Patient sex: M
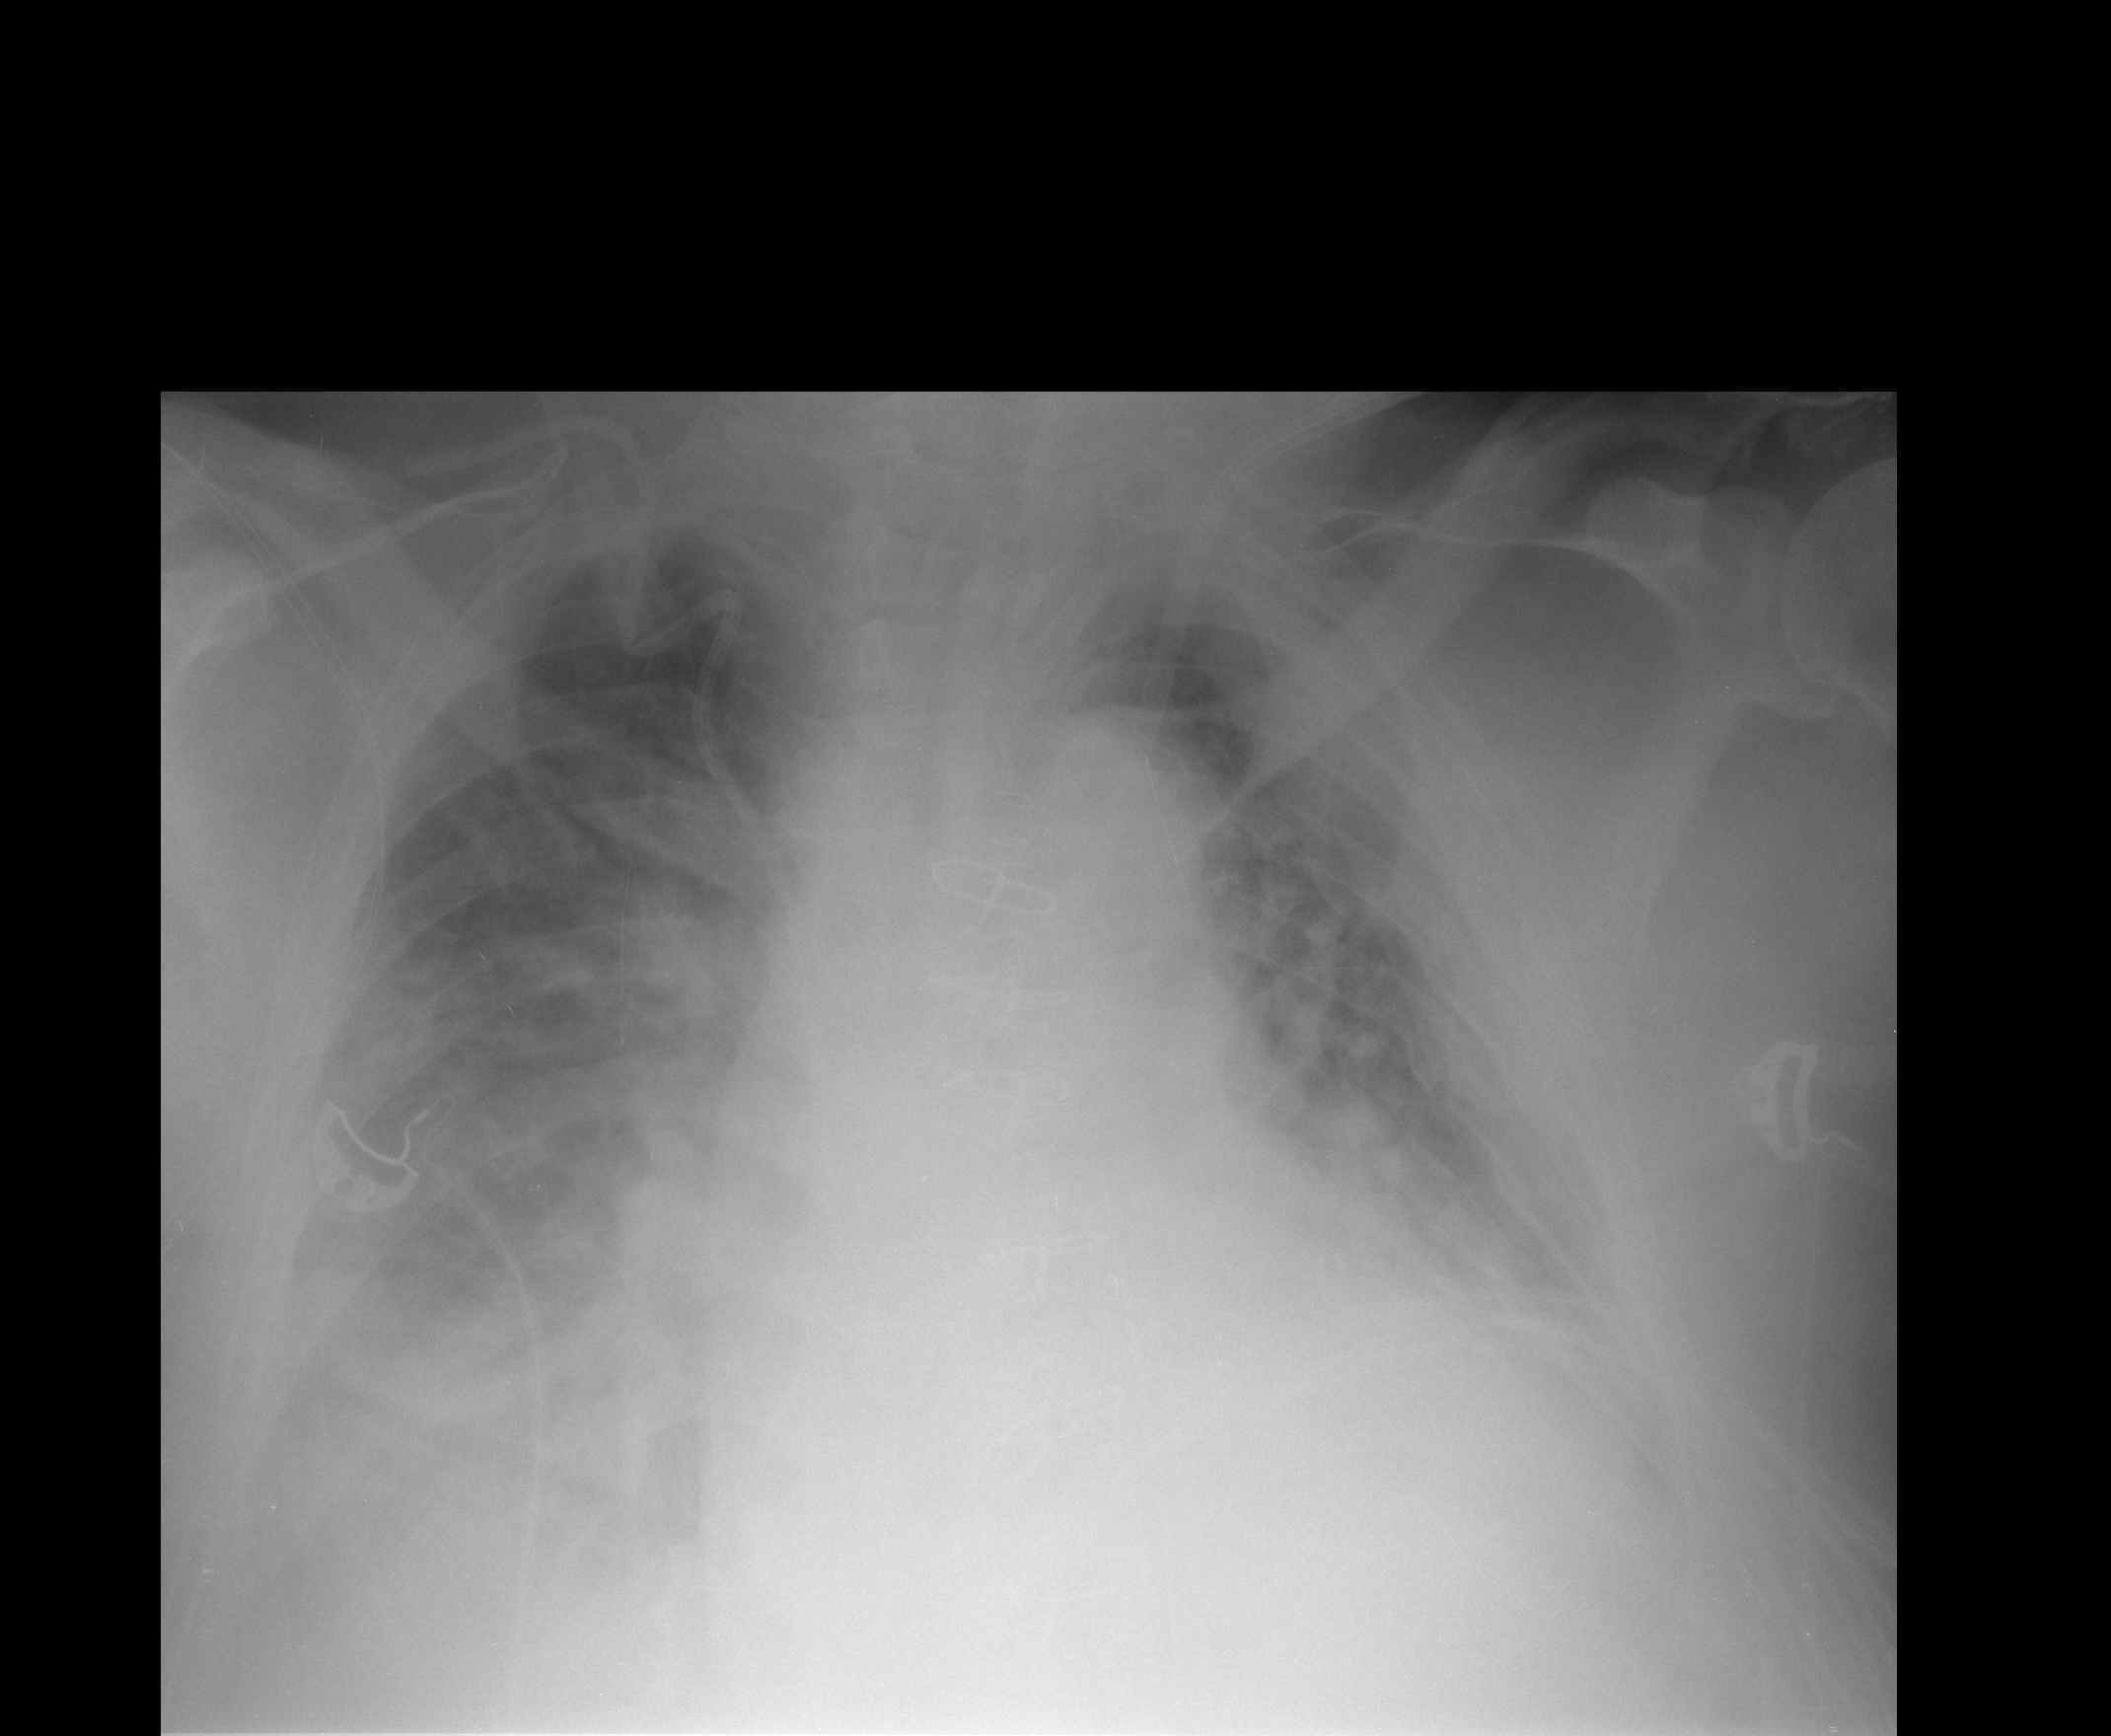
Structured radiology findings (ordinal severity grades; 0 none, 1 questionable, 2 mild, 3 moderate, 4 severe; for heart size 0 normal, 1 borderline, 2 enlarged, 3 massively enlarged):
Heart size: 2
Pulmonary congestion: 3
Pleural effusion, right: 3
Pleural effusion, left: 2
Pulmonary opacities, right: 2
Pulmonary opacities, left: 2
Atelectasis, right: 2
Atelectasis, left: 2